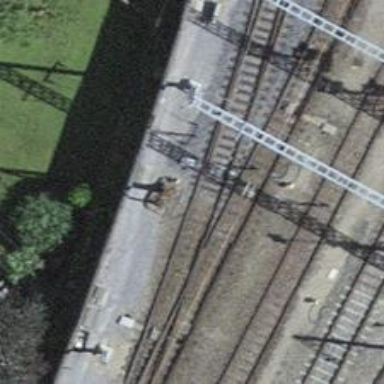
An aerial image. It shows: Railway switch.